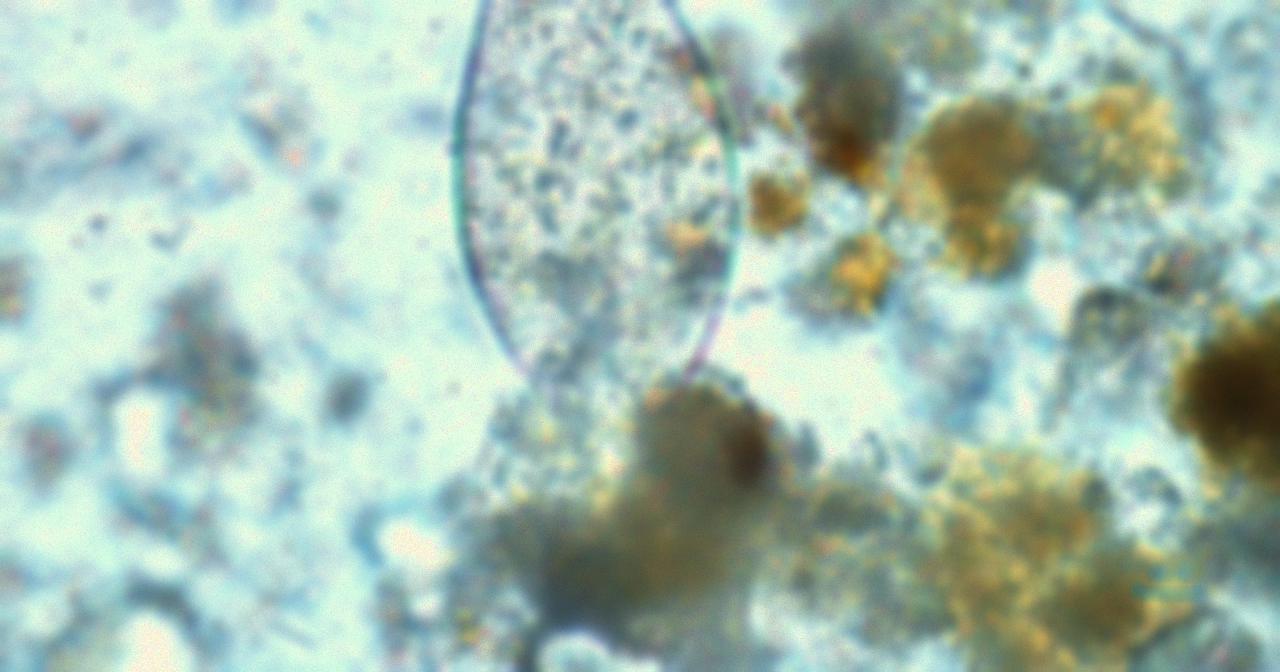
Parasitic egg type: Fasciolopsis buski